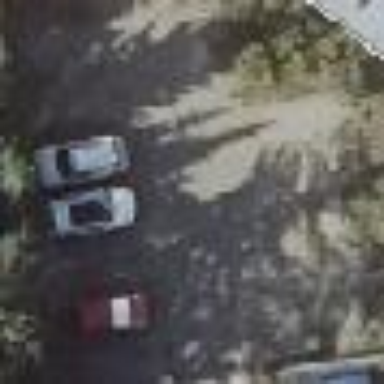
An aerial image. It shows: Parking area with surface.